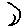
Label: moon